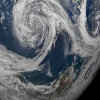
Label: cloud